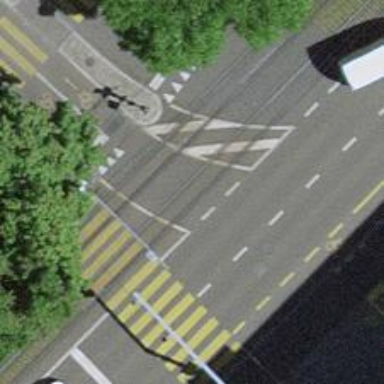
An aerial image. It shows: Tram level crossing on railway.